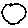
Label: circle